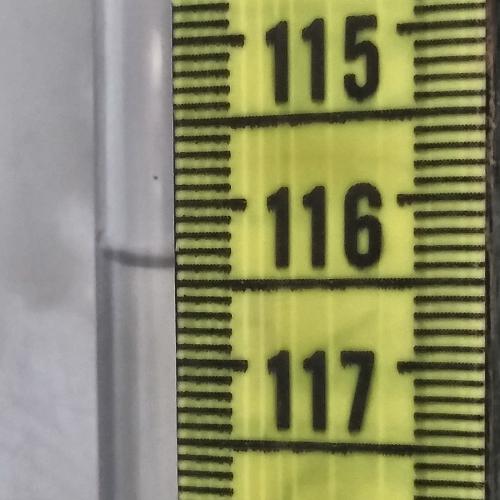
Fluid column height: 116.4 cm